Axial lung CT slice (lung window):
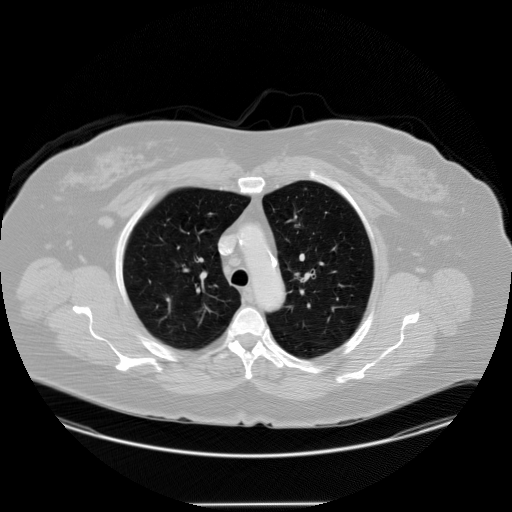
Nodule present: no